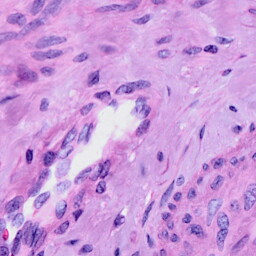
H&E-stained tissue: Cervix